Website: apple
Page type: billing-address
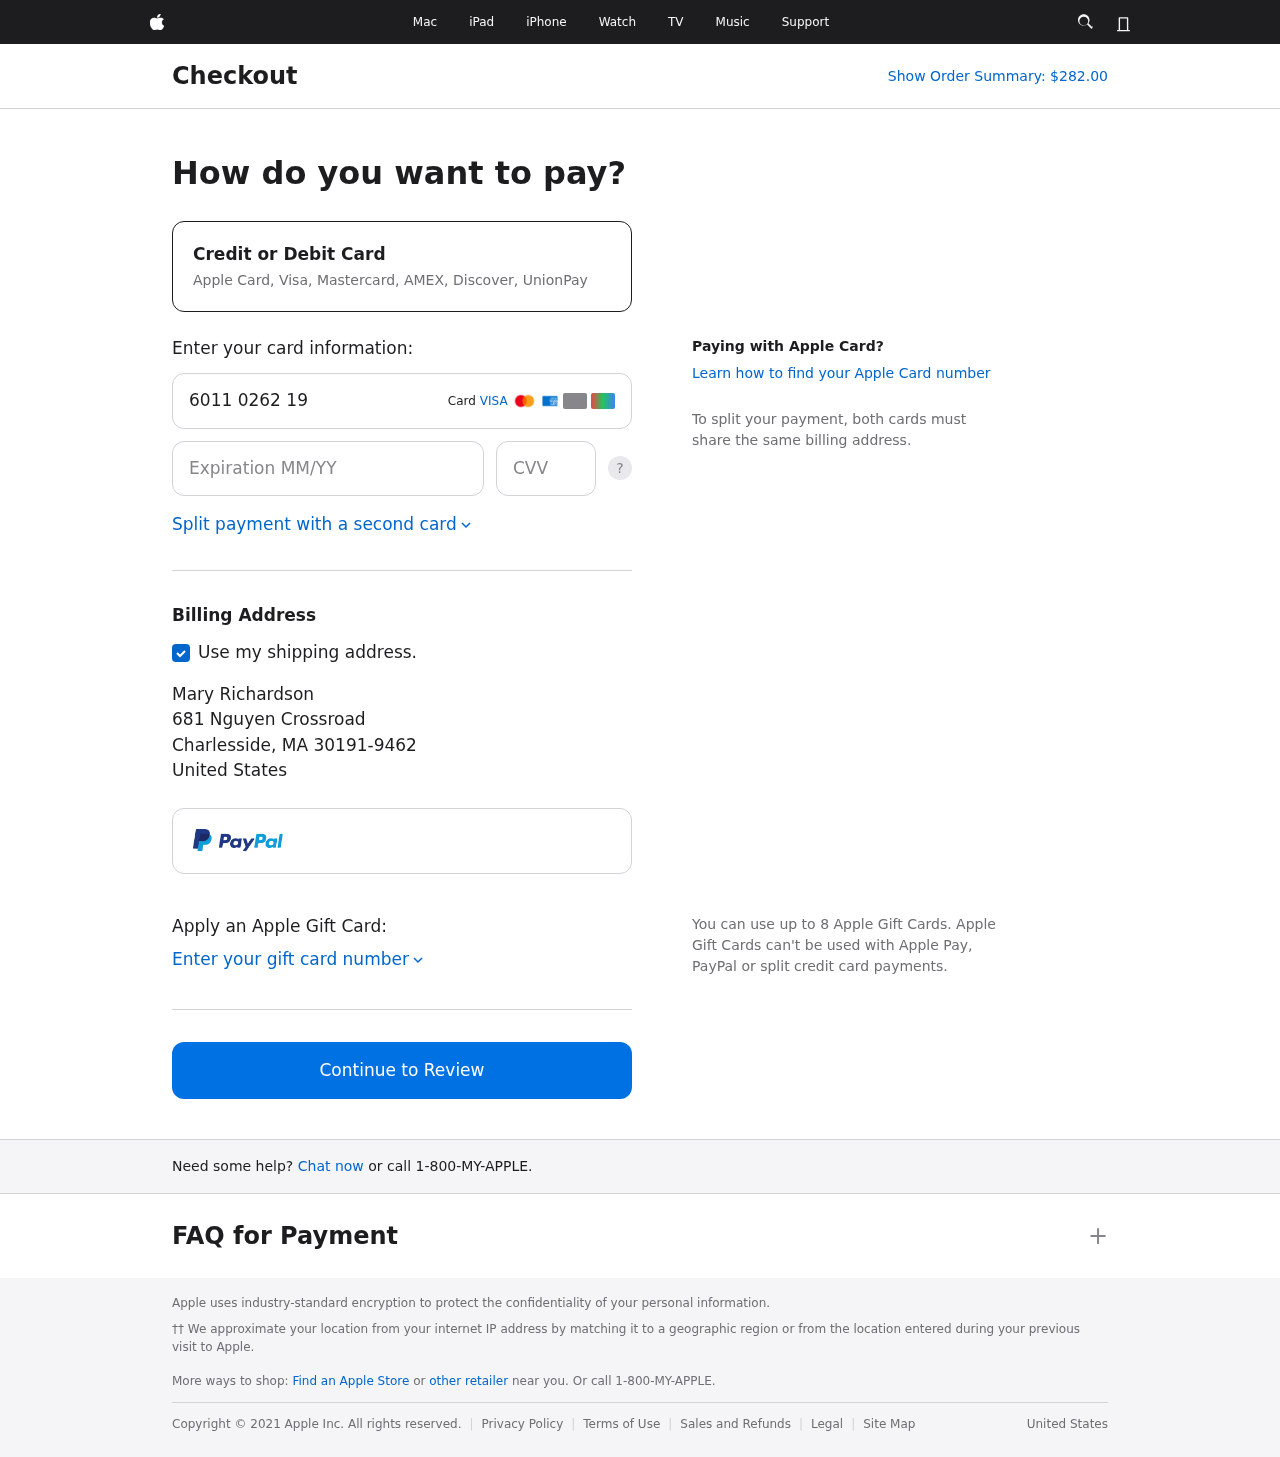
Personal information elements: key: PII_CARD_CVV
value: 366
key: PII_CARD_EXPIRY
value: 12/30
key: PII_CARD_NUMBER
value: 6011 0262 1904 6272
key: PII_CITY
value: Charlesside
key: PII_COUNTRY
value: United States
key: PII_FULLNAME
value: Mary Richardson
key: PII_POSTCODE_FULL
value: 30191-9462
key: PII_STATE_ABBR
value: MA
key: PII_STREET
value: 681 Nguyen Crossroad
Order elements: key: ORDER_TOTAL
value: Show Order Summary: $282.00